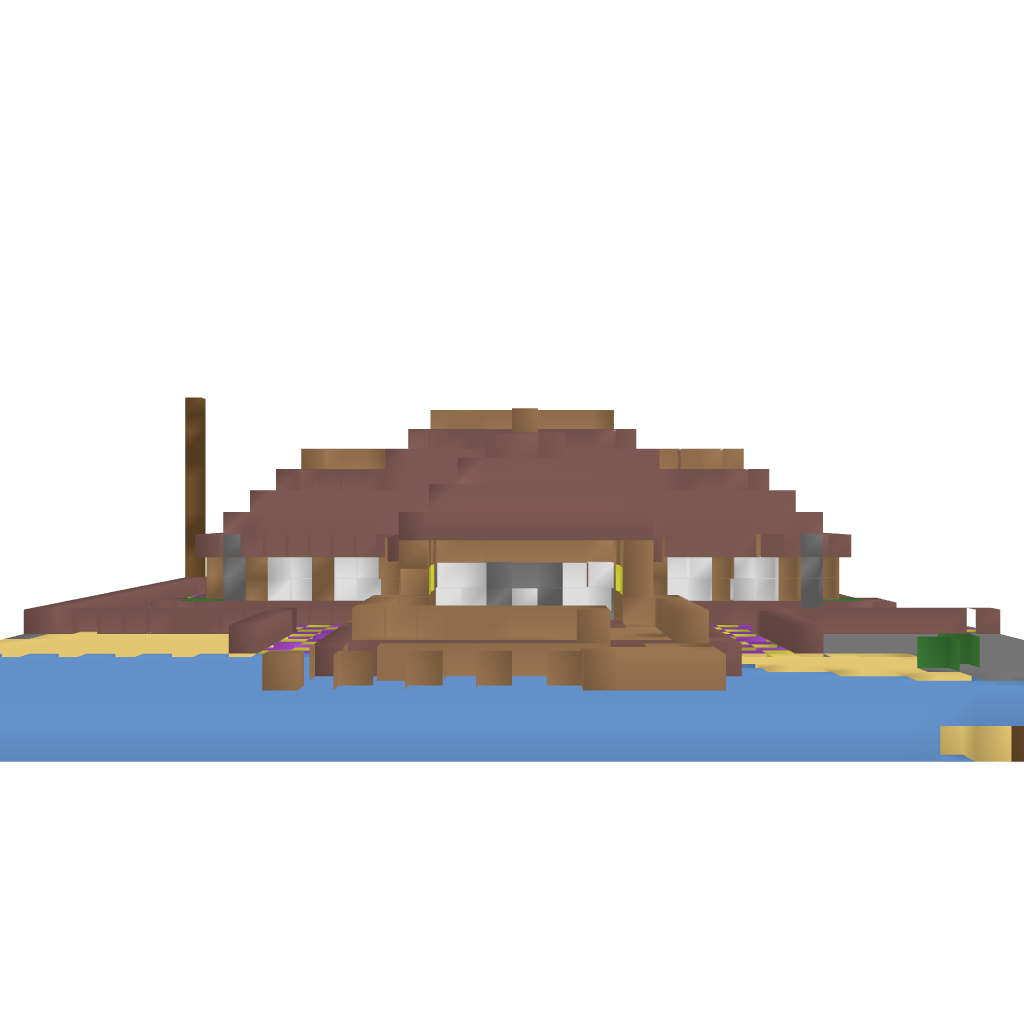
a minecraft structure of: GaymerMansion good quality